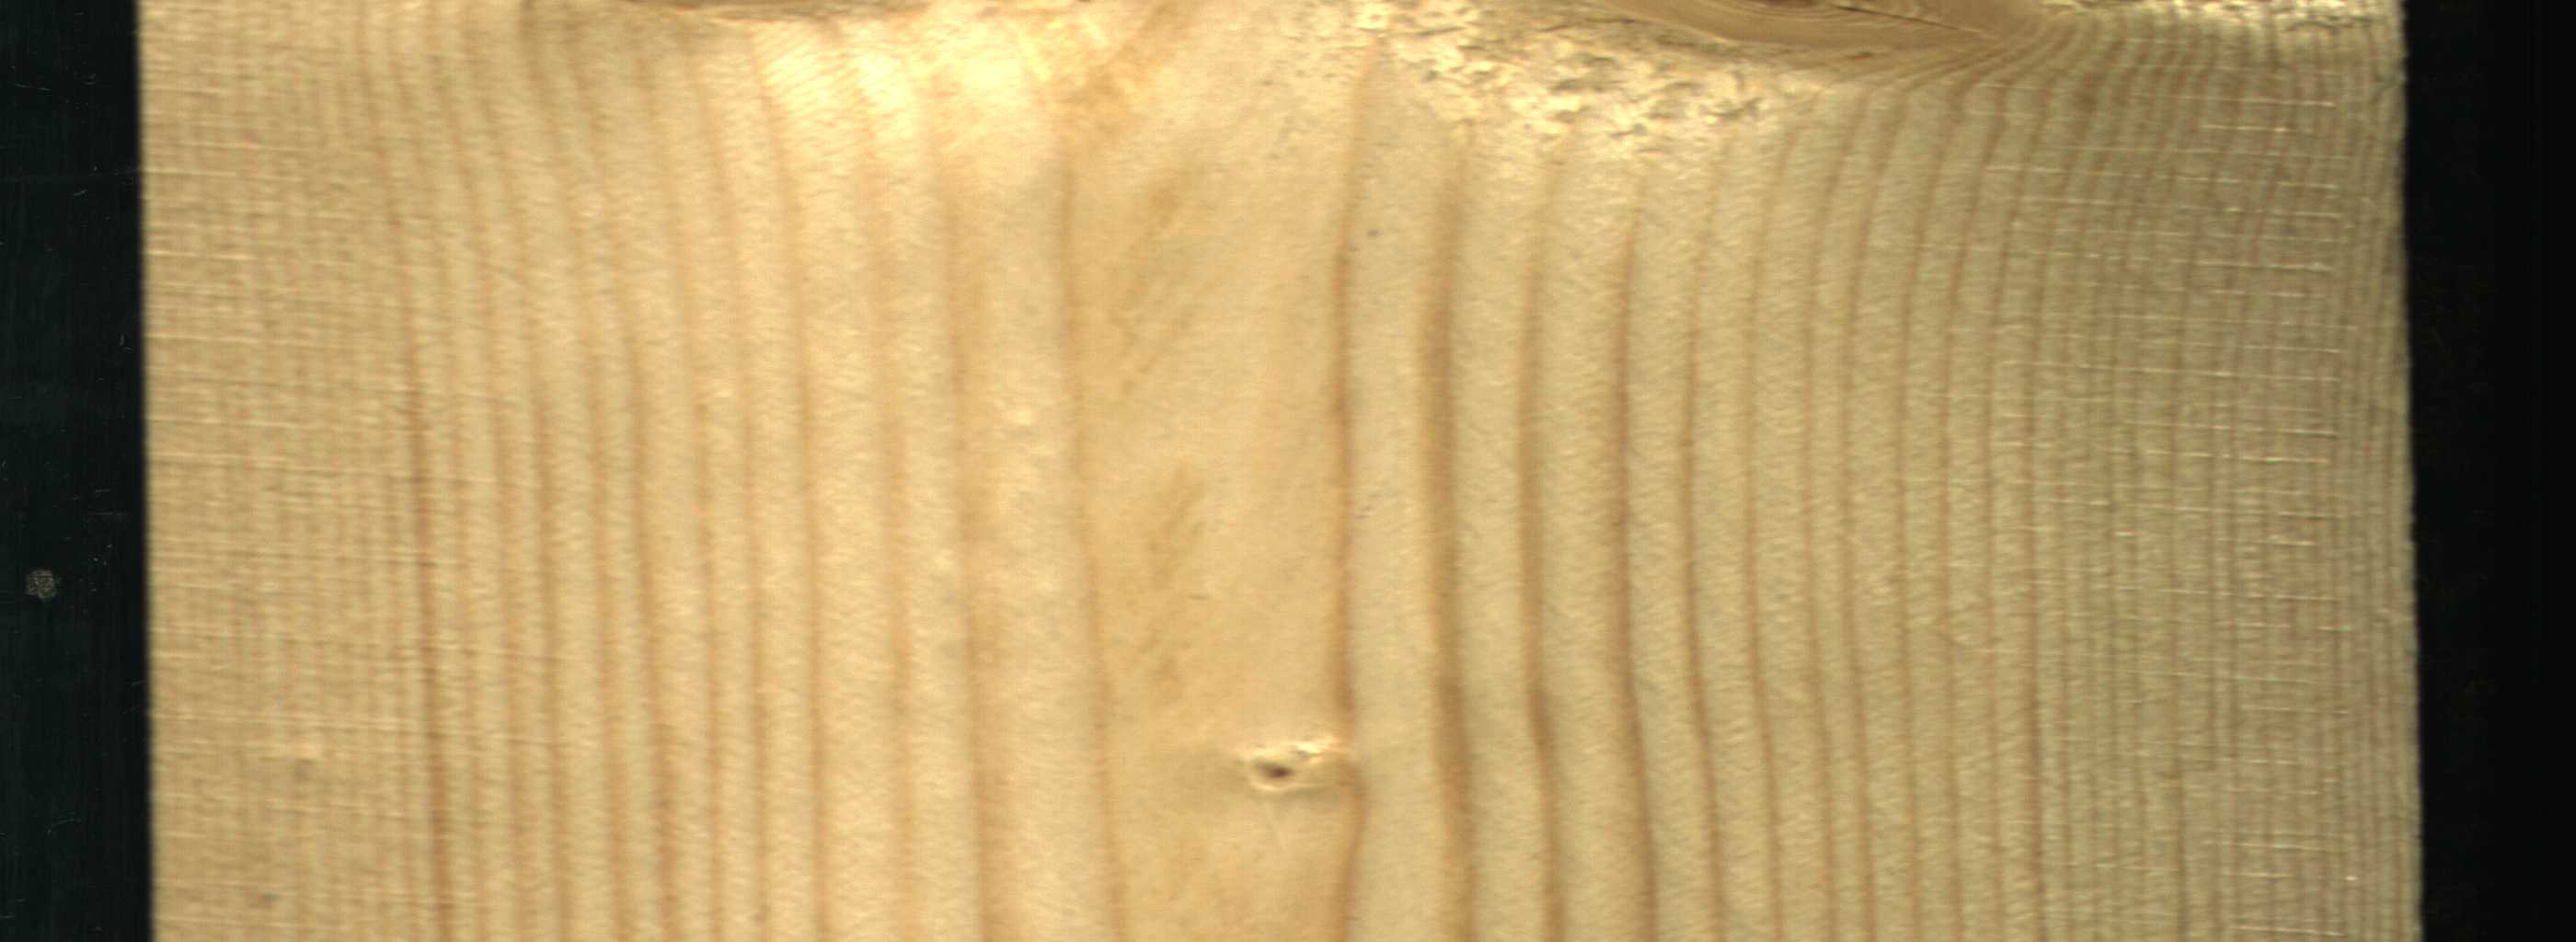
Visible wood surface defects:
knot_with_crack
Live_Knot